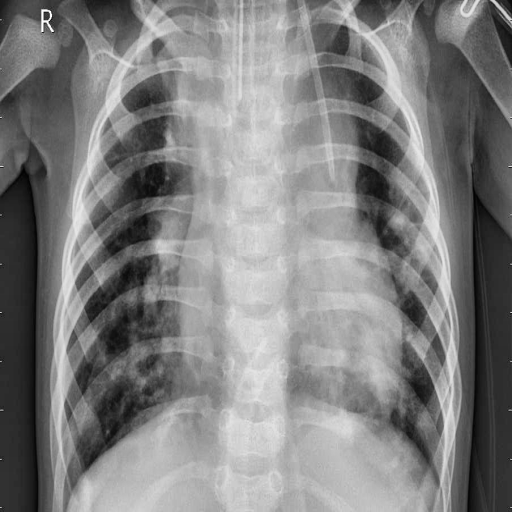
Finding: PNEUMONIA